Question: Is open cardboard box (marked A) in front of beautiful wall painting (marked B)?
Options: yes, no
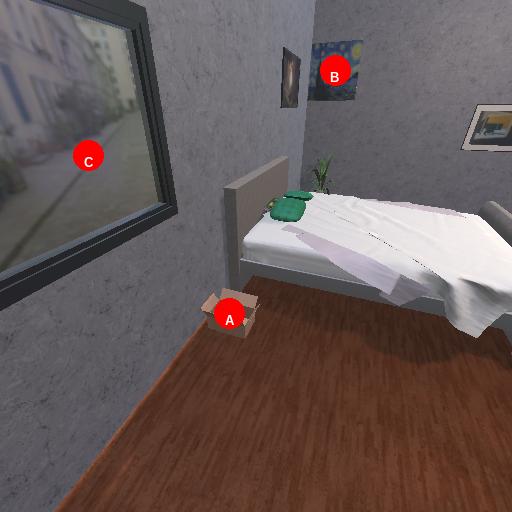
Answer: yes